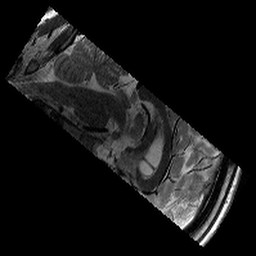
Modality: T2w
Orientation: sagittal
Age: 13
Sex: male
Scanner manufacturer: siemens
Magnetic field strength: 3 T
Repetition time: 9.23 s
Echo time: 0.067 s